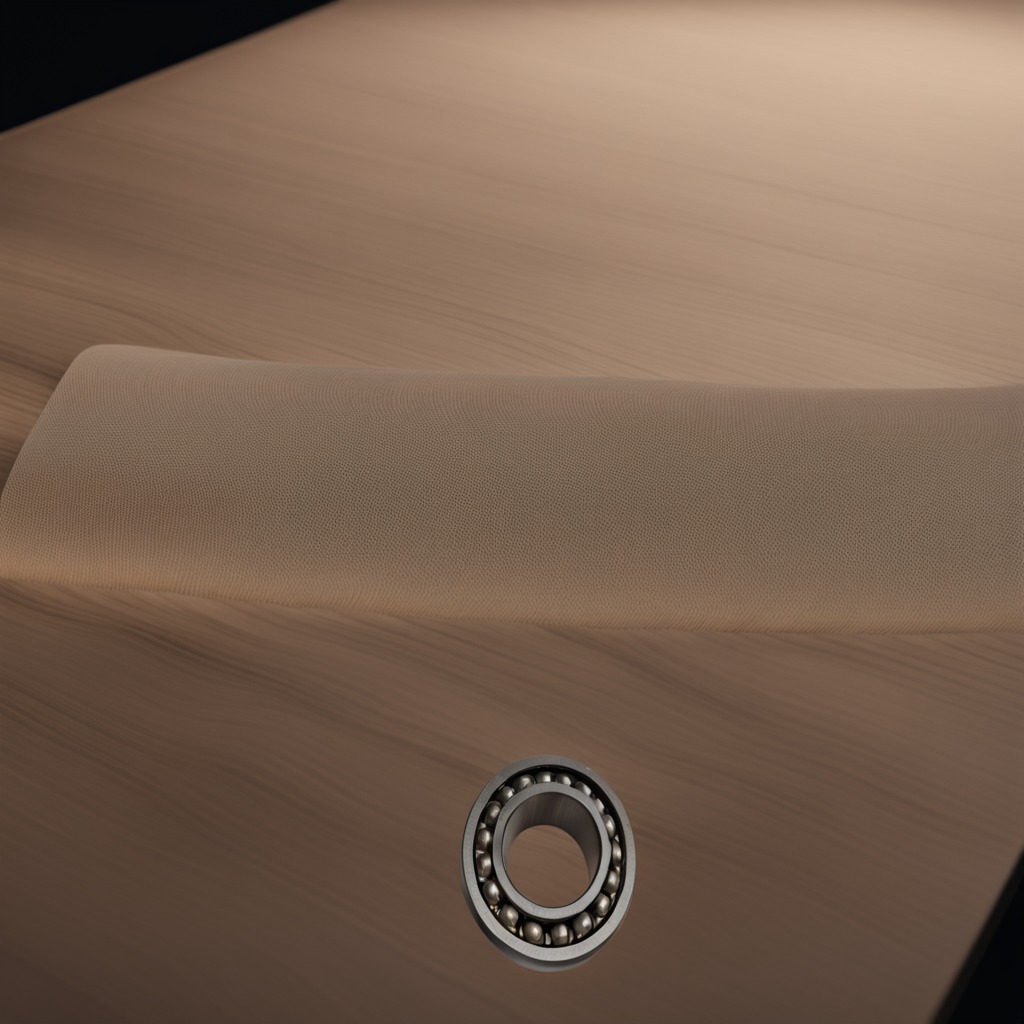
A metal ball bearing is lying on the wooden table.